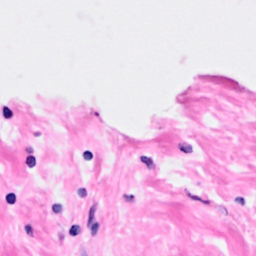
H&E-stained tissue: Breast